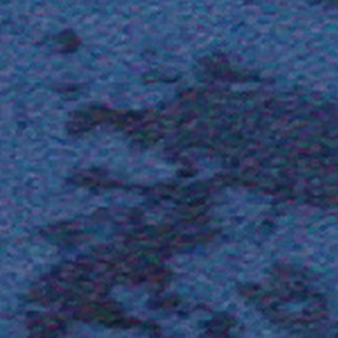
Label: other